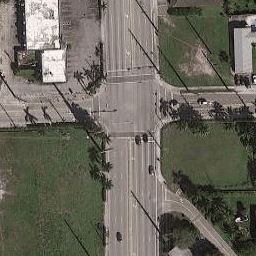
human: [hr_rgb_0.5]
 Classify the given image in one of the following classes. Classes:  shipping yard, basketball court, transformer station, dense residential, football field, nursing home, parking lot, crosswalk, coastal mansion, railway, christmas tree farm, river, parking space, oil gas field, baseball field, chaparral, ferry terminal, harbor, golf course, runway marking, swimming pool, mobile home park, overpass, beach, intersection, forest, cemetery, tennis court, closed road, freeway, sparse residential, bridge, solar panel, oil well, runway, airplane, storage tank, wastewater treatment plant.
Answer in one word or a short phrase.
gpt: intersection